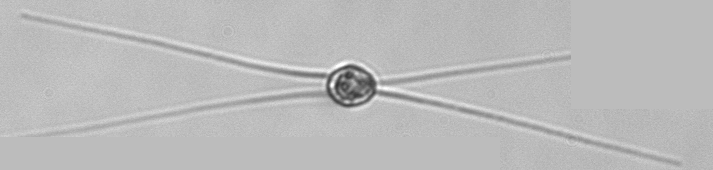
Label: Chaetoceros_danicus